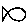
Label: fish